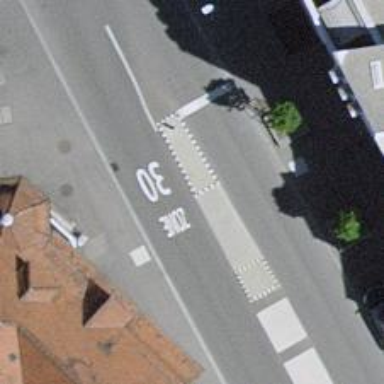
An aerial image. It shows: Road with traffic signals at crossing.